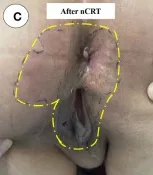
Physical examination. The scope of lesions were marked in yellow dotted line, the most typical lesion was marked in yellow arrow. Anterior view of the excised specimen.
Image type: radiology (ct)